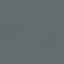
Land use / land cover: SeaLake